Aerial crown-view tile of a tropical tree (Barro Colorado Island, Panama), acquired 20250616:
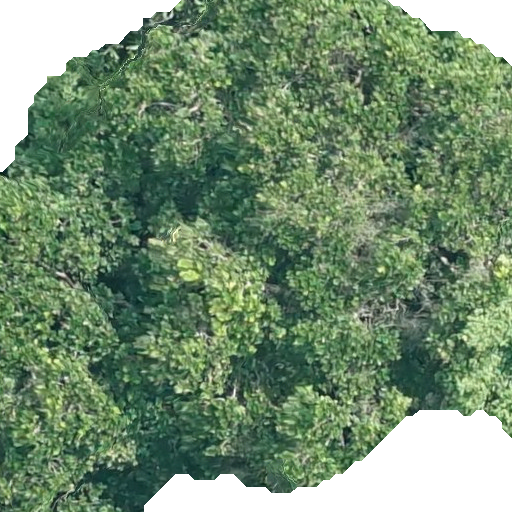
Species: Anacardium excelsum
GBIF accepted scientific name: Anacardium excelsum
Crown area: 411.754 m²